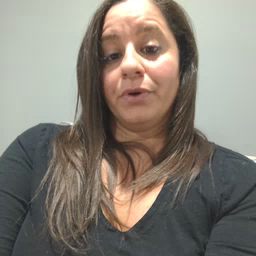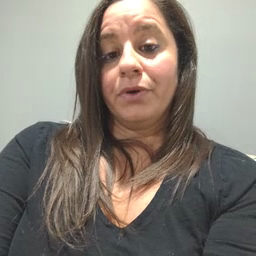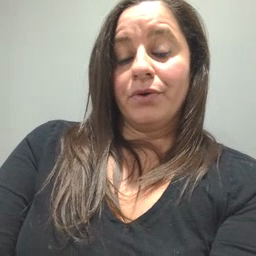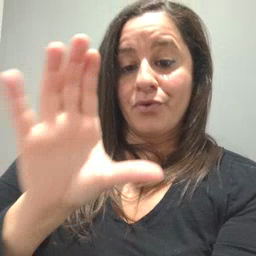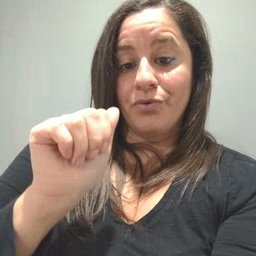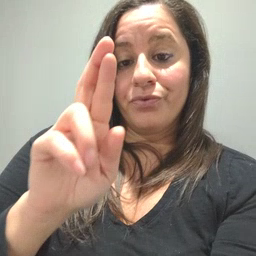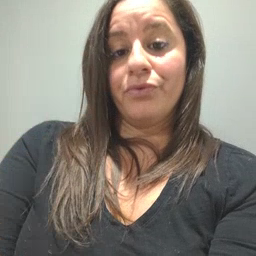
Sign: car